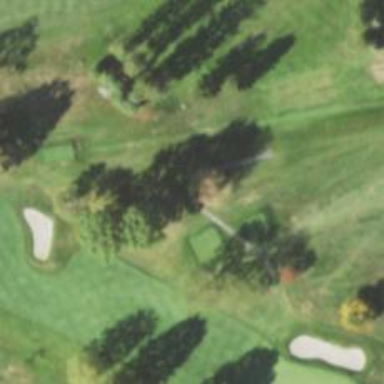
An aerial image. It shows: Path for both roads and golfers.